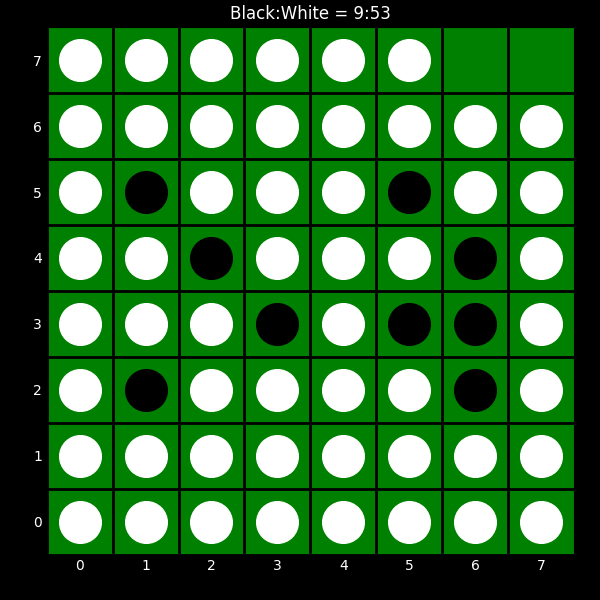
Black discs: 9
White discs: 53